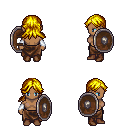
a pixel art fantasy rpg character, female body template, human, dark skin, leather shoulder armor, robe skirt, blonde loose hair, white cloth bracers, brown shoes, shield, four views (front, back, left, right), 2x2 character sprite sheet, small pixel art, hard edges, no anti-aliasing